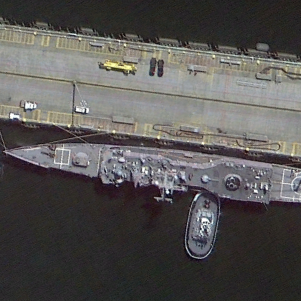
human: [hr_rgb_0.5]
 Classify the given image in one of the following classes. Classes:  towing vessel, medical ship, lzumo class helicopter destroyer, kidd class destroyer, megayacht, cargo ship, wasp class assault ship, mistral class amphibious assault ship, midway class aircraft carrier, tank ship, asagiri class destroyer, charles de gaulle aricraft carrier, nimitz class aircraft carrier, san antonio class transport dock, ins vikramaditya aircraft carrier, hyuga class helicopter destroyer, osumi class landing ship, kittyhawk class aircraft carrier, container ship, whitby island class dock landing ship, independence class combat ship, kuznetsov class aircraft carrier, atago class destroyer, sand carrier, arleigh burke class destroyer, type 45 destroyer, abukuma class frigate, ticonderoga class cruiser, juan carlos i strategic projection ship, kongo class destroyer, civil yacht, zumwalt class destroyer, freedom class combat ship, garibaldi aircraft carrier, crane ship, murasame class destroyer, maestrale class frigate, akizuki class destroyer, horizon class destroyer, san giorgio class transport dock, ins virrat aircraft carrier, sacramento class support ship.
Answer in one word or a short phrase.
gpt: Ticonderoga class cruiser